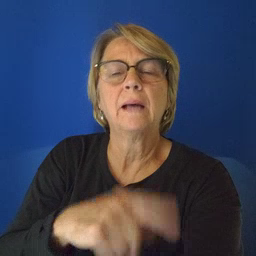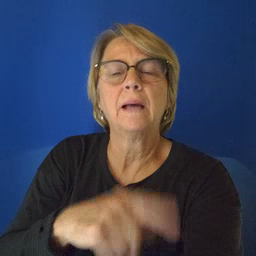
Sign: potty